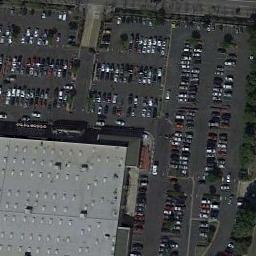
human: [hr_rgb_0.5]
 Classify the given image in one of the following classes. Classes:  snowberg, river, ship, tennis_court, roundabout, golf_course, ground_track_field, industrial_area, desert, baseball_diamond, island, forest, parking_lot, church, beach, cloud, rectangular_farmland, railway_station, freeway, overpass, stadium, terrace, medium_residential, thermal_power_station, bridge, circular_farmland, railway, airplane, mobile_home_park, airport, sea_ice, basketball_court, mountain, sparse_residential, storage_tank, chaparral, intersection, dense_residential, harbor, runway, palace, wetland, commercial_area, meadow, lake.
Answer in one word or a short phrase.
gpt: parking_lot